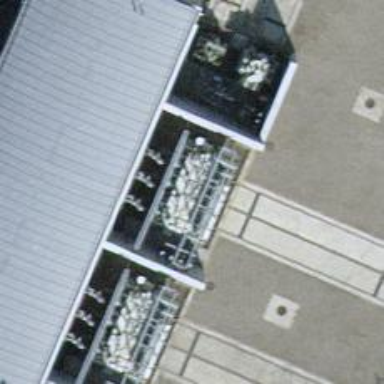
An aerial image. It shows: Distribution transformer for power.